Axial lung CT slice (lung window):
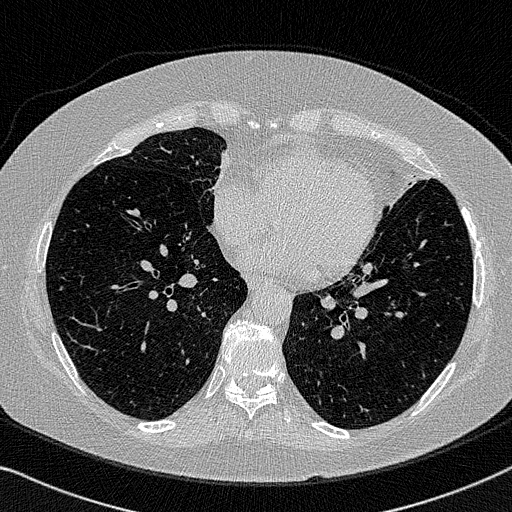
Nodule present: no